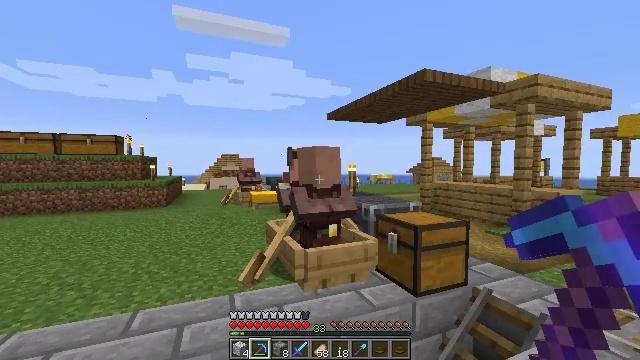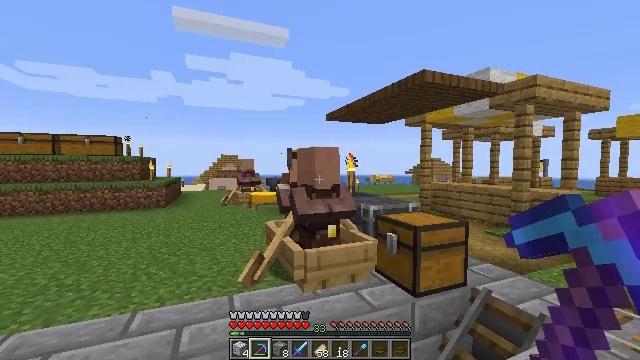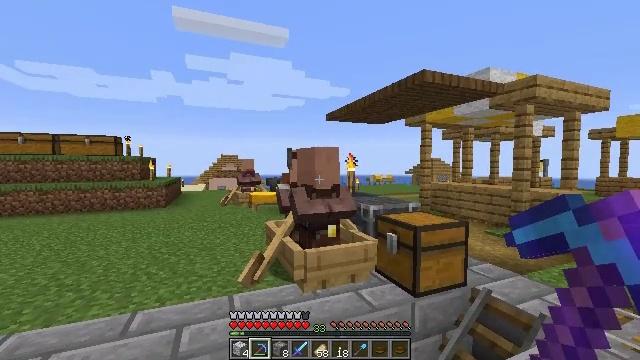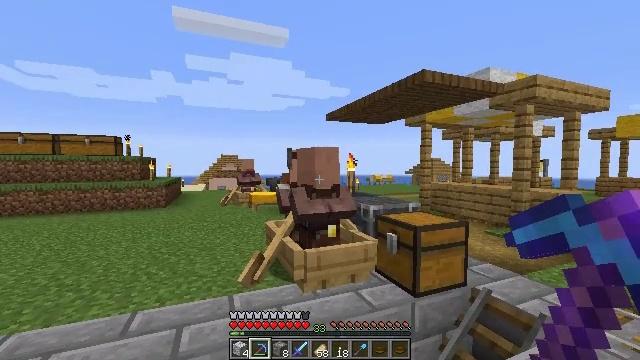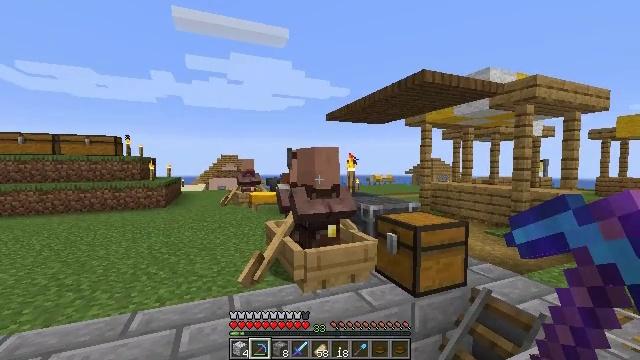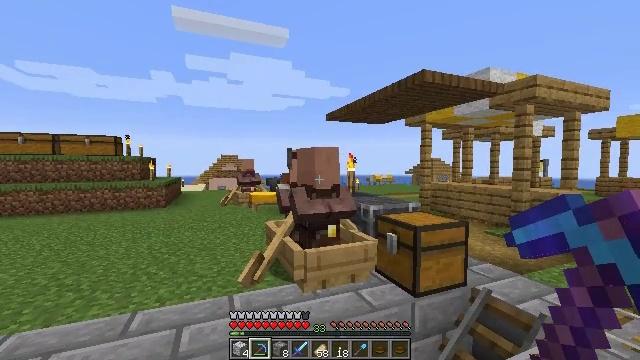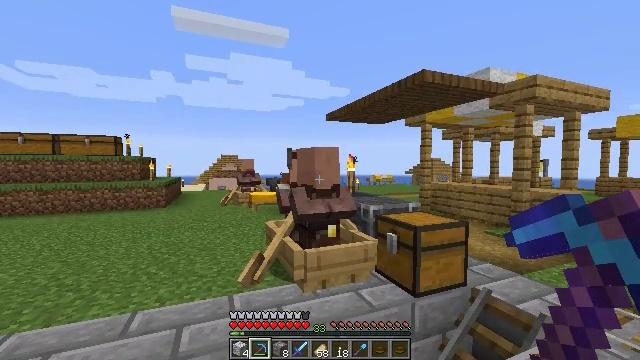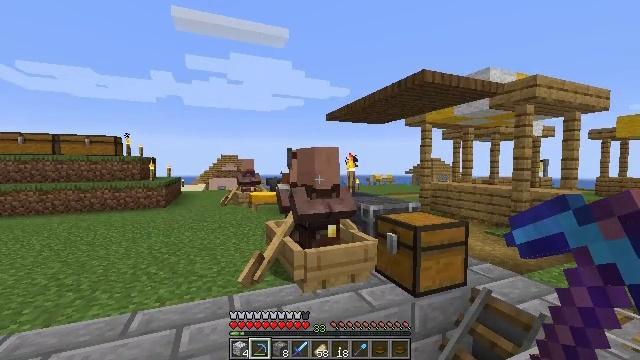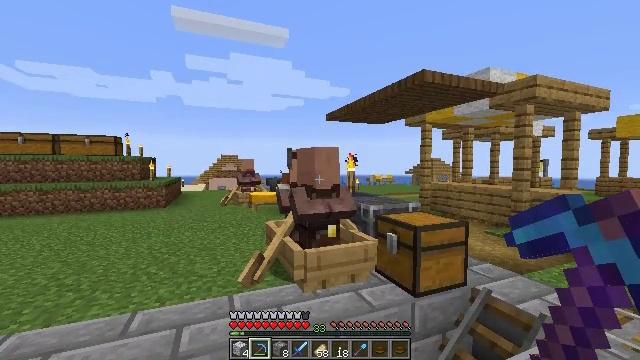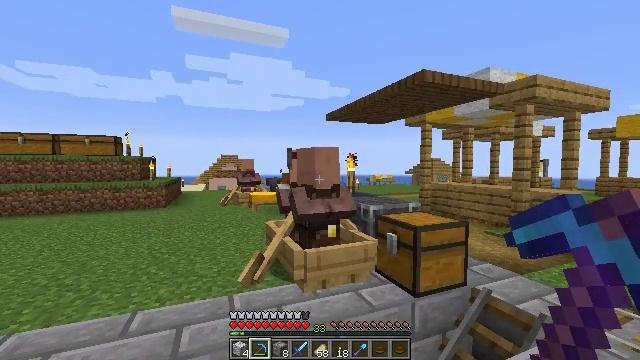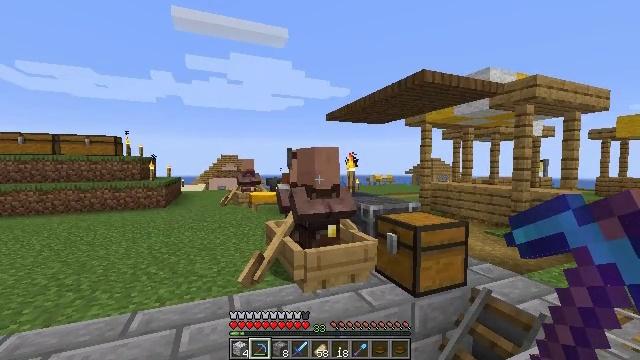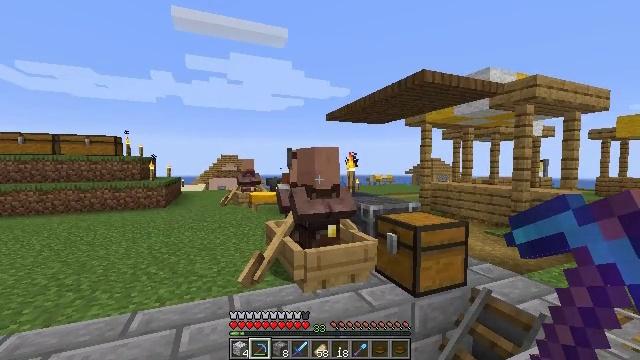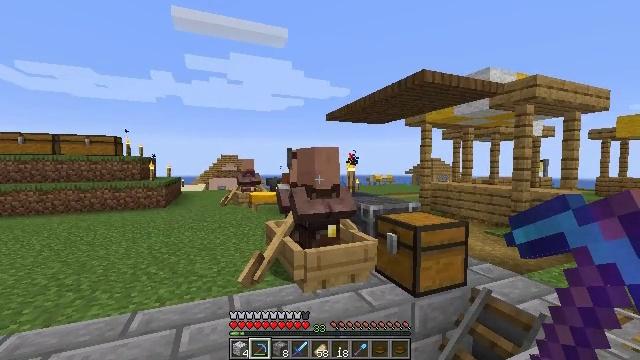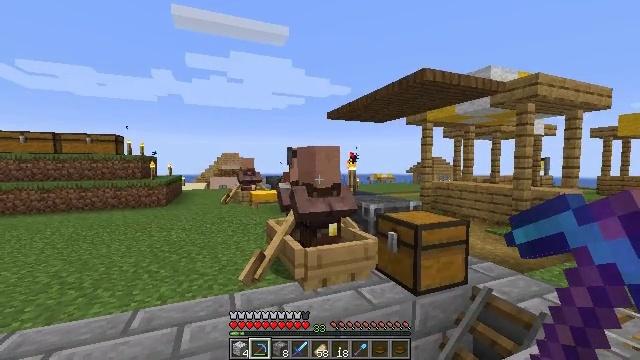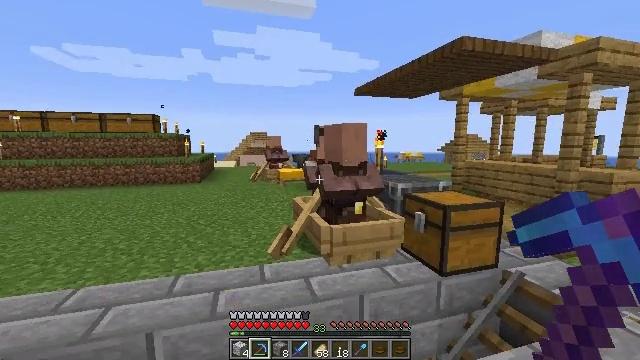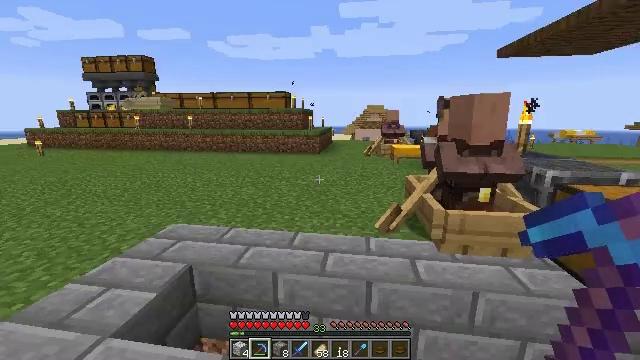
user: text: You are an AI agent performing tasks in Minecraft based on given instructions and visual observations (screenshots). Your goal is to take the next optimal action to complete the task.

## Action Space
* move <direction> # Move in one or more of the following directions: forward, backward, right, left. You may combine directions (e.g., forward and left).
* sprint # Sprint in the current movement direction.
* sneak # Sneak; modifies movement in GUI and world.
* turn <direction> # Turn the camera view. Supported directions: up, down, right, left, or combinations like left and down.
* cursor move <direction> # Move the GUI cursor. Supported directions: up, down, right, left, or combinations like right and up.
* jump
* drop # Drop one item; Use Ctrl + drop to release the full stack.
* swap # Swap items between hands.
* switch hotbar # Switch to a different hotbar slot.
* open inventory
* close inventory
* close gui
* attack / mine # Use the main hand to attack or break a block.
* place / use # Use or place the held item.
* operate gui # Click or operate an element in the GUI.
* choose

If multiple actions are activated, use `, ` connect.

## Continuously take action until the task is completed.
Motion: motion action
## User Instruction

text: Use two diamonds and sticks to craft a diamond hoe.
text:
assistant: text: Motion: use / place
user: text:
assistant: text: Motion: use / place
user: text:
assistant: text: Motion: use / place
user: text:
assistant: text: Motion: use / place
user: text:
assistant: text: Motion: no_op
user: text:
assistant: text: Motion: no_op
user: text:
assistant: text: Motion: no_op
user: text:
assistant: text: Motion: no_op
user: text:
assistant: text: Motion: no_op
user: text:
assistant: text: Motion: no_op
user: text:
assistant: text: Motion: no_op
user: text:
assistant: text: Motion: no_op
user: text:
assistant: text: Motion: no_op
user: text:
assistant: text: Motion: turn left and down
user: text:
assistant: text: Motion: turn left and down
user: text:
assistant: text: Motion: turn left
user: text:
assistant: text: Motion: turn left
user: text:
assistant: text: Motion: turn left
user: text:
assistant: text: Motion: move forward and move left
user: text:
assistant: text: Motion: move forward and move left, turn right
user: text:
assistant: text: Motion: move forward and move left, turn right
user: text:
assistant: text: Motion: move forward and move left, turn right
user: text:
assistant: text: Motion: move forward and move left, turn right
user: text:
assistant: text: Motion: move forward and move left, turn right
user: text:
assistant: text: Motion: move forward and move left, turn right
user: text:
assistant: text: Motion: move forward and move left, turn right
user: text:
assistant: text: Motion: move forward and move left, turn right
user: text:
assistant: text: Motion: move forward, turn right
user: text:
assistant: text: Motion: move forward, turn right
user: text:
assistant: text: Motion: move forward, sprint